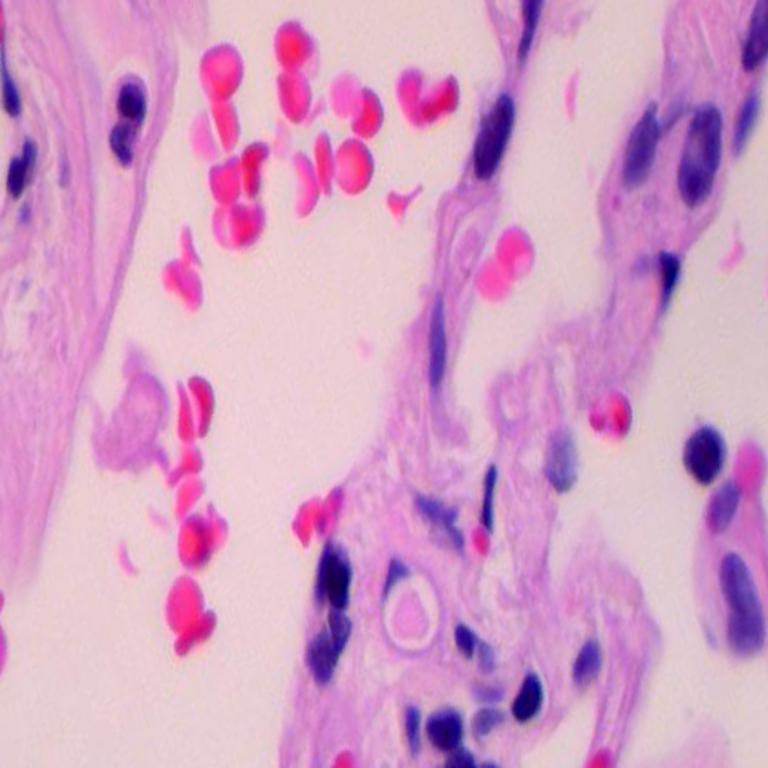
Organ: lung
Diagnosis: benign